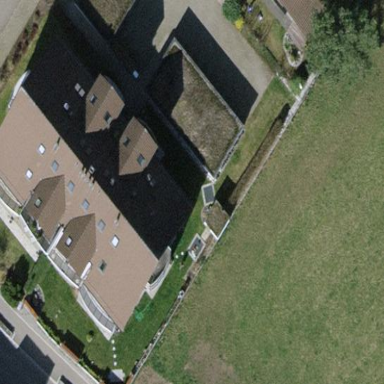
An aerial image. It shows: Group of garages.